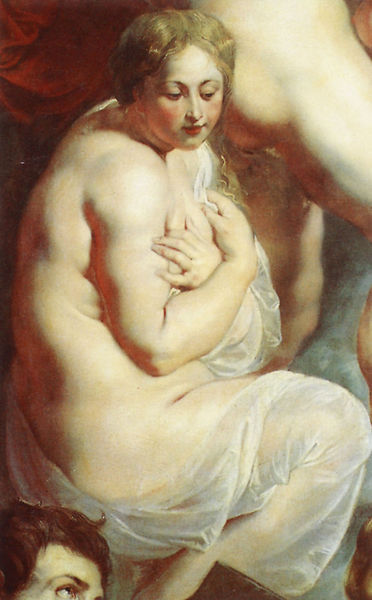
Titel: Großes Jüngstes Gericht
Künstler: Peter Paul Rubens
Institution: München, Bayrische Staatsgemäldesammlungen
Schlagwörter: akt, gemälde, haut, kopf, mann, nackt, ausschnitt, brust, busen, finger, frau, haar, hintergrund, mund, nase, stirn, weiss, blick, rot, schleier, tuch, blond, jung, arme, augen, hals, hände, vorhang, auge, haare, lippen, schulter, rund, bein, hintern, ruhig, wangen, füllig, detail, knie, scham, bedecken, kurven, verbergen, verdecken, sinnlich, verdeckt, gekreuzt, übereinander, blick nach unten, po, busen verdeckt, #rubens